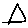
Label: triangle